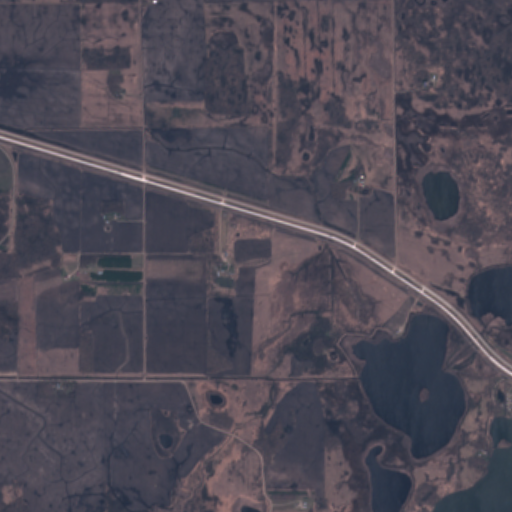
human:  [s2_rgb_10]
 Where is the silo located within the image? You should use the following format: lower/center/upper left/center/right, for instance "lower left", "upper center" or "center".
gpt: The silo is located in the upper left of the image.
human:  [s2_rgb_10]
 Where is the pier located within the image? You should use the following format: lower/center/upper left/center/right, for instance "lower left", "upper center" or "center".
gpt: The pier is located in the lower right of the image.
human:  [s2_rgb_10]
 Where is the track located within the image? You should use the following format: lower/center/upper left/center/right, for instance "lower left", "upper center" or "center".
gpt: There is no track in the image.